Interaction volume radius: 5 \u00c5
Interaction volume height: 15 \u00c5
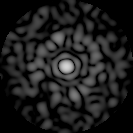
Disorder parameter: 0.8303